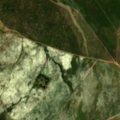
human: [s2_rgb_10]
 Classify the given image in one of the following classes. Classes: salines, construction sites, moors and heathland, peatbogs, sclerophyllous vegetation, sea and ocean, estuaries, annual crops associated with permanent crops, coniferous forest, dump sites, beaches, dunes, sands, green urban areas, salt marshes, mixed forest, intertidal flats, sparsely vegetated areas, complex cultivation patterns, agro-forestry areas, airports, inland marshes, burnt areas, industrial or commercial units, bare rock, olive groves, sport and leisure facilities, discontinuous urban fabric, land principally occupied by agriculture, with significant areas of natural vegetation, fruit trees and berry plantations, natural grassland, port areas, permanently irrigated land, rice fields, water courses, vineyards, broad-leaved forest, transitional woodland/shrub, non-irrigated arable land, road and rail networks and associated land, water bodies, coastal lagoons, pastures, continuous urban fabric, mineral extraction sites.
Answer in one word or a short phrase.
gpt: continuous urban fabric